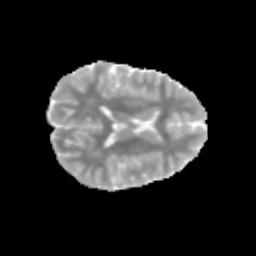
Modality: MD
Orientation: axial
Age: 12
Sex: female
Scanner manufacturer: siemens
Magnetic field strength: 3 T
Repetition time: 3.8 s
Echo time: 0.07 s